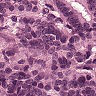
Metastatic tissue present: yes